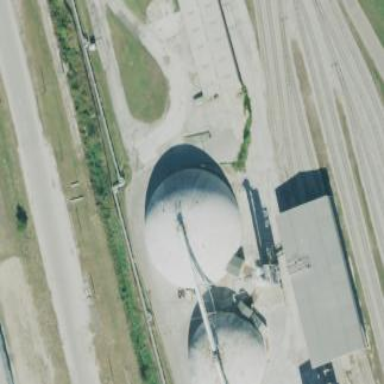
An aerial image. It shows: Storage tank that is man-made.